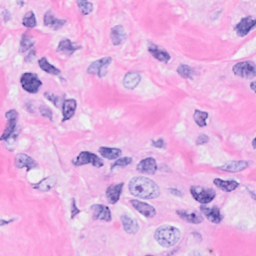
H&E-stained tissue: Breast